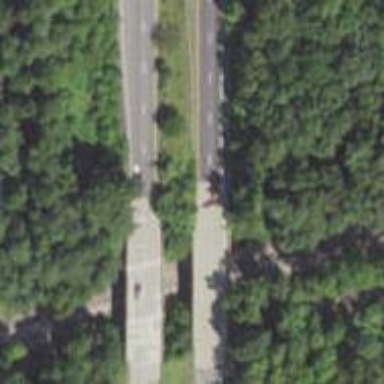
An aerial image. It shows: Bridge over motorway.